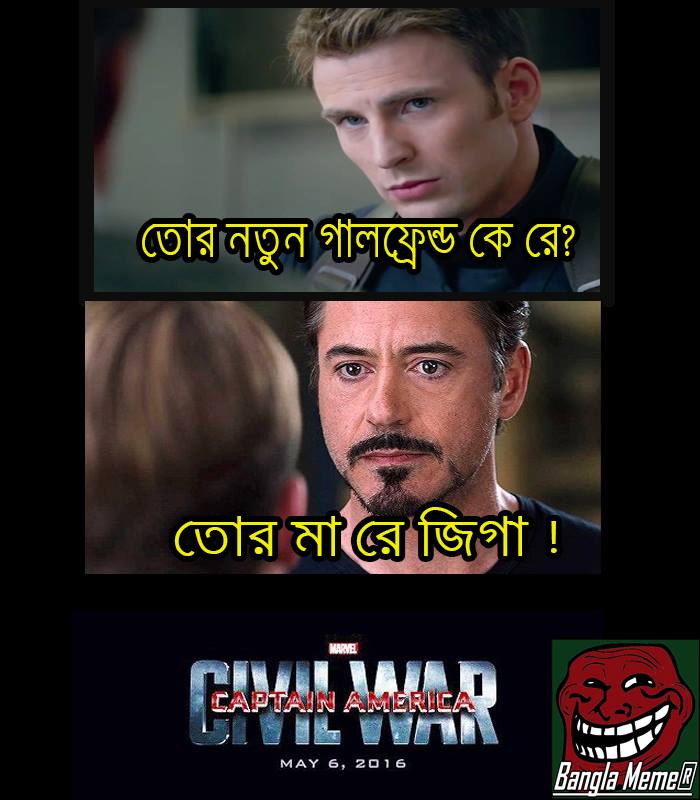
Text: তোর নতুন গালফ্রেন্ড কে রে ?    তোর মা রে জিগা !   CIVIL WAR    May 6, 2016
Label: Hate
Hate category: Personal Offence
Targeted group: Individual